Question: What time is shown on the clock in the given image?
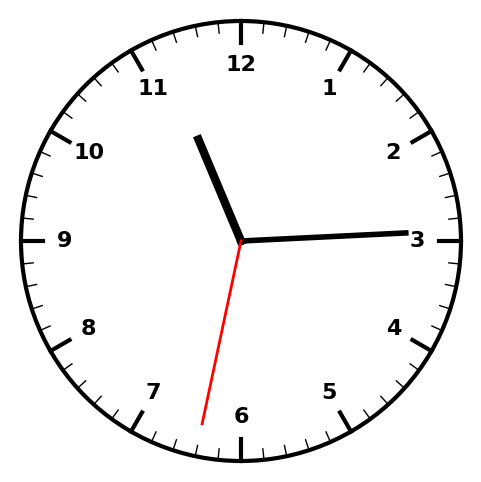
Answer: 11:14:32